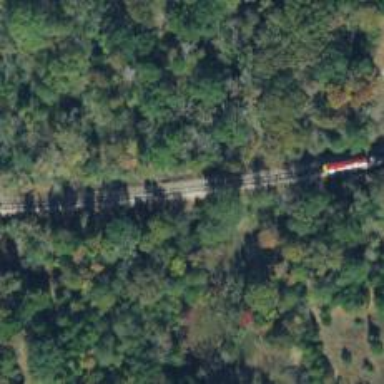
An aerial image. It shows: Preserved railway.